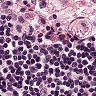
Metastatic tissue present: no